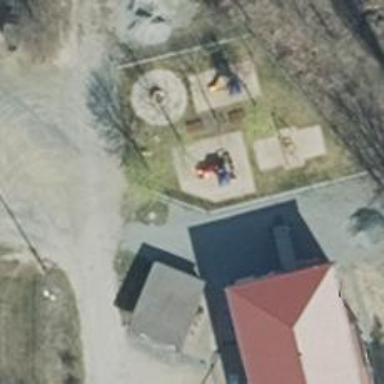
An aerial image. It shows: Springy playground.